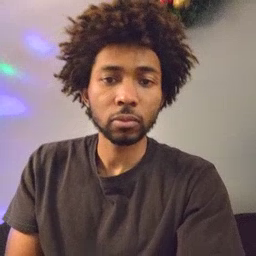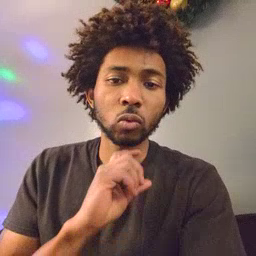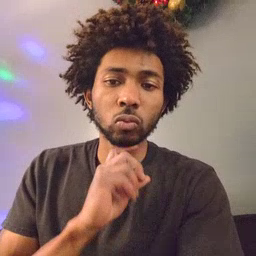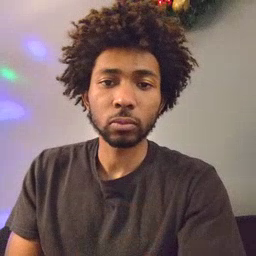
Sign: garbage